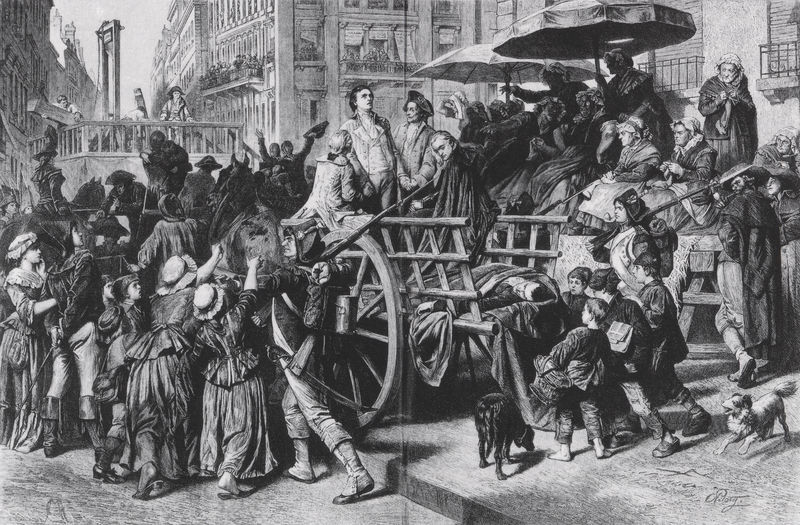
Titel: Holzstich nach Pilotys Gemälde "Der letzte Gang der Girondisten"
Künstler: Theodor Knesing
Standort: viele Standorte
Institution: Seriendruck
Schlagwörter: mann, frauen, menschen, stadt, fenster, frankreich, frau, grau, holz, hut, männer, paris, straße, haus, hund, hunde, schirm, tier, tiere, weg, haube, alt, alte, hinrichtung, historie, mensch, stehen, tod, häuser, brücke, kind, renaissance, genre, karren, kinder, pferd, pferde, reiter, perücke, reiten, balkon, gasse, stra e, kutsche, ziehen, rad, wagen, wagenrad, soldaten, geländer, stufe, junge, balkone, foto, stich, revolution, zeitung, soldat, strafe, schirme, stiefel, rau, sterben, gewehr, guillotine, französische revolution, brück, liberté, schafott, fallbeil, schaffot, menschenf, frankreih, franzüsische revolution, gillotine, revulotion, ßegalitße